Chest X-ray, PA view. Patient: 46 years old, sex M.
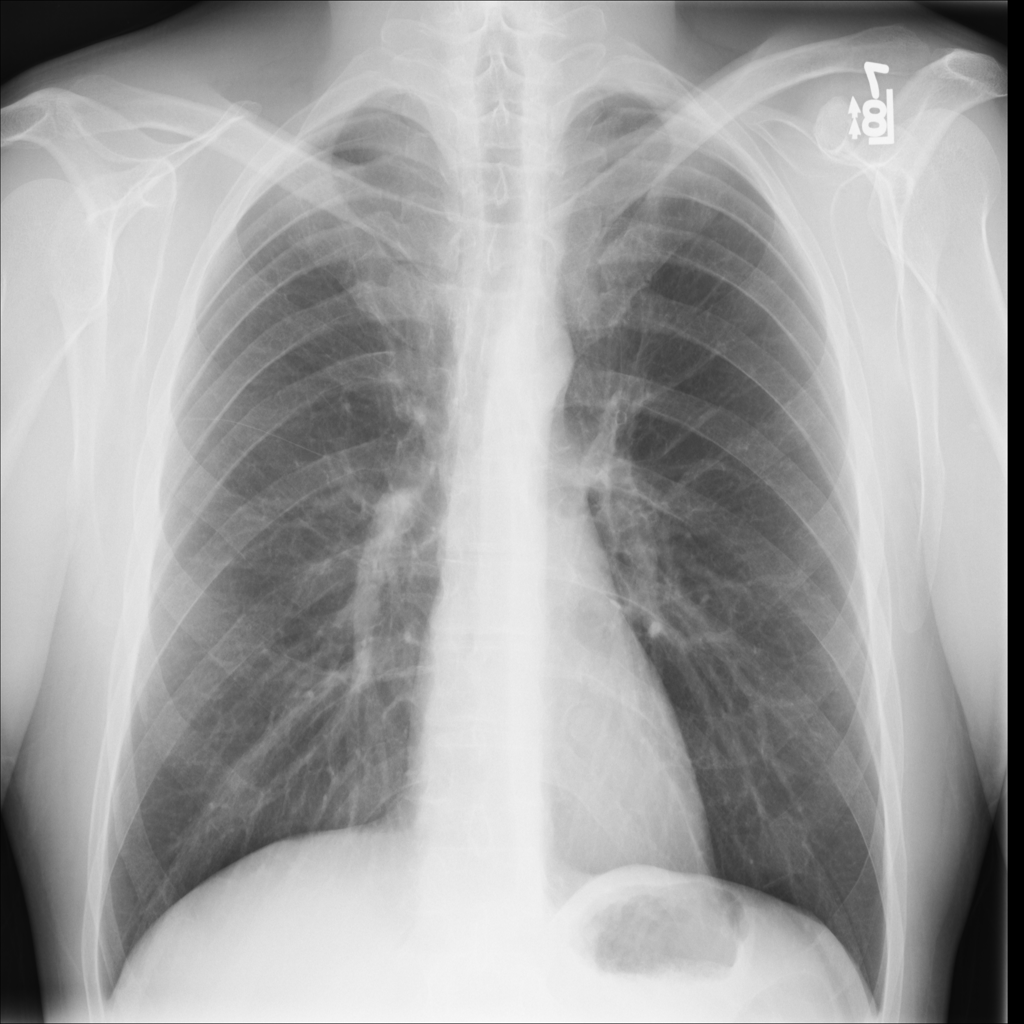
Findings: No Finding